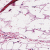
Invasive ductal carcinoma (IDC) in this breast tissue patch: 0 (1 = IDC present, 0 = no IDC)